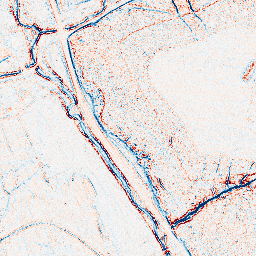
Category: edge_preserving
Decomposition family: bilateral
Decomposition parameters: d: 5
sigma_color: 50
sigma_space: 75
Upsampling method: quartic
Upsampling parameters: scale: 4
Upsampling scale: 4